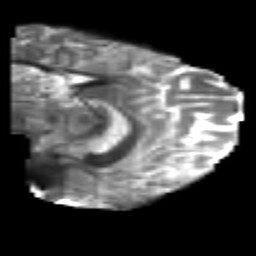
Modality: T2w
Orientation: sagittal
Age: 24
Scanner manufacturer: philips
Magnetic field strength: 3 T
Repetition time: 8.54 s
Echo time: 0.1273 s